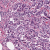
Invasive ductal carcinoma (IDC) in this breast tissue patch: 1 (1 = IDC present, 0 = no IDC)